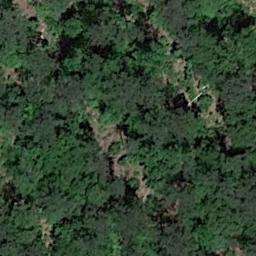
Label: forest